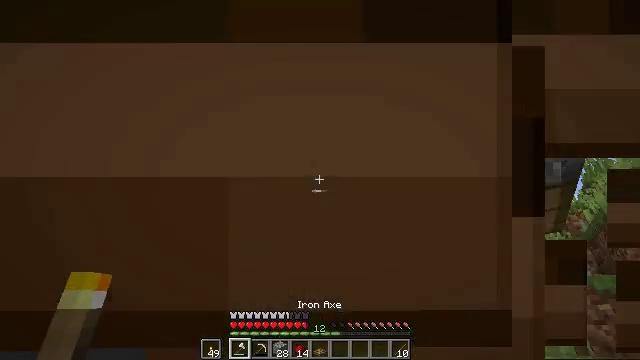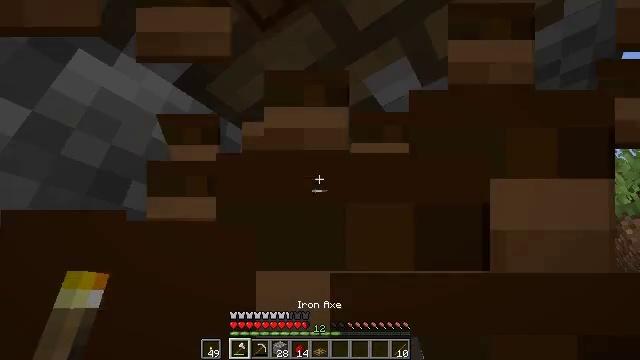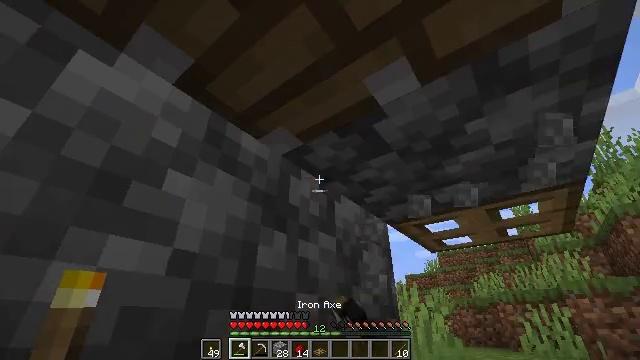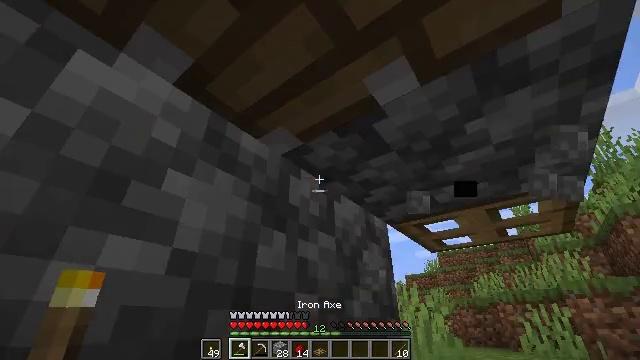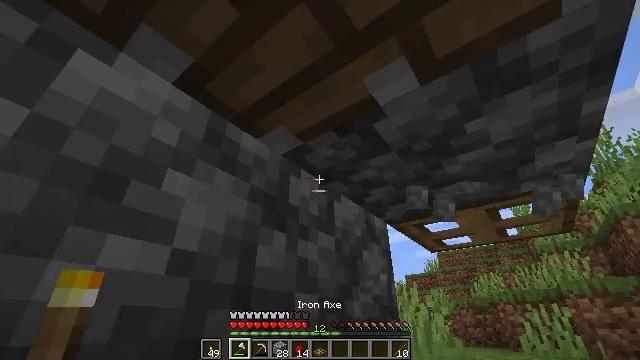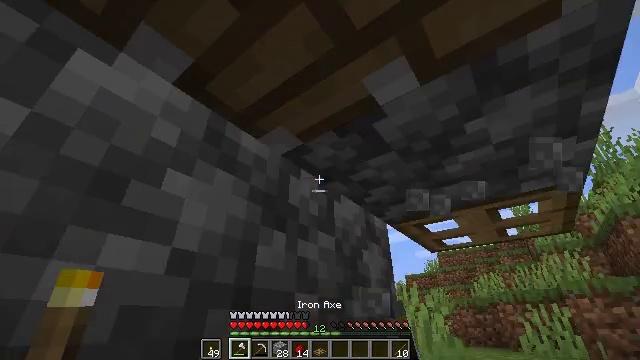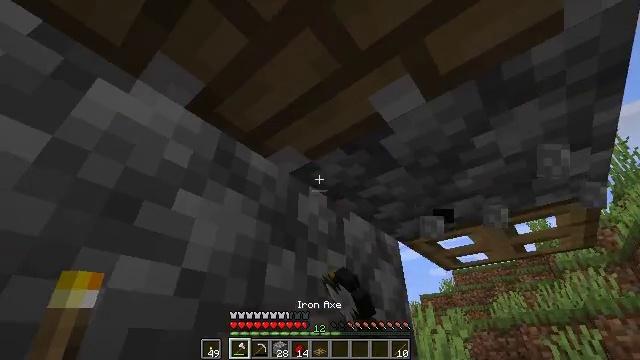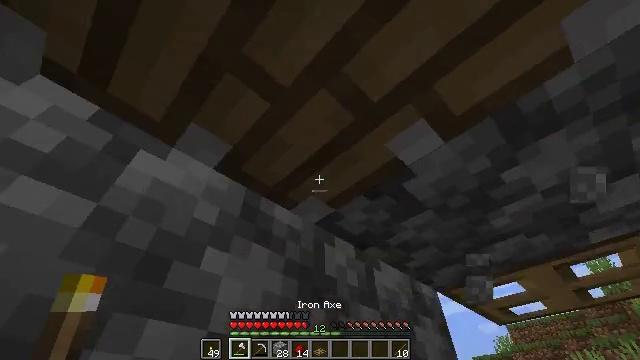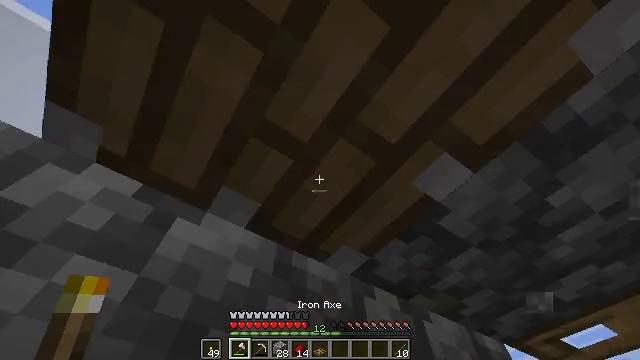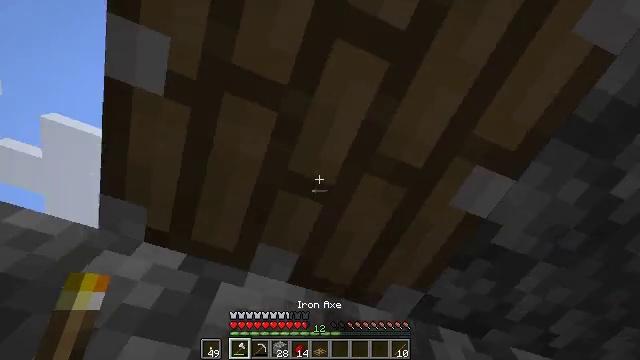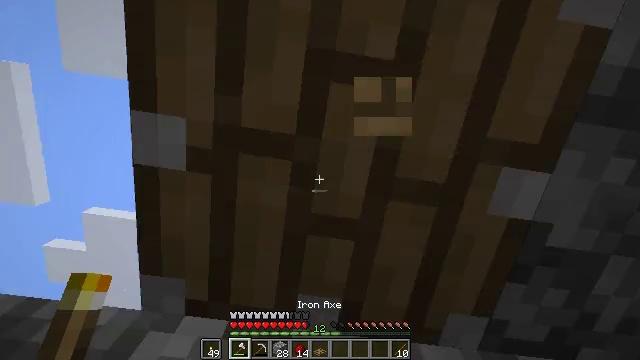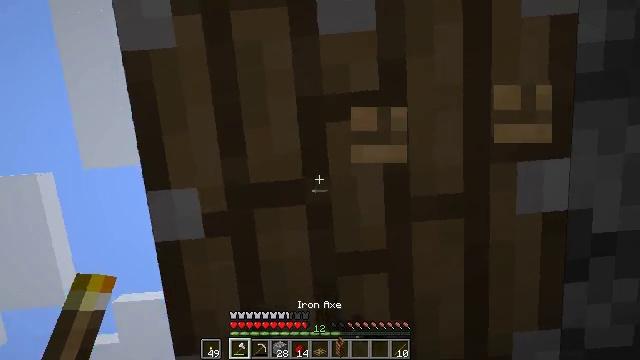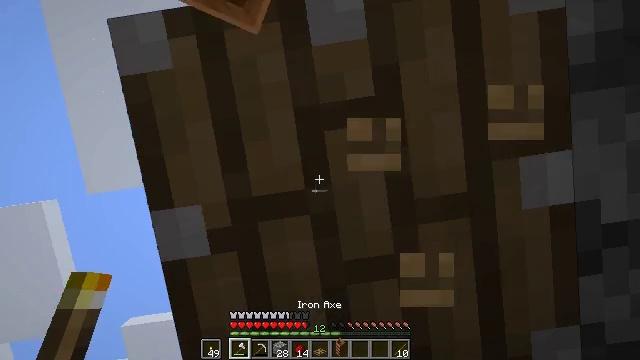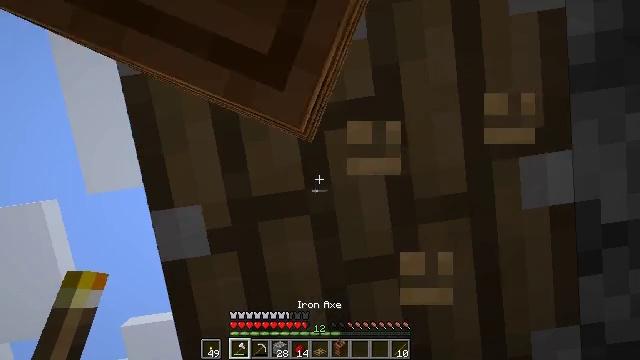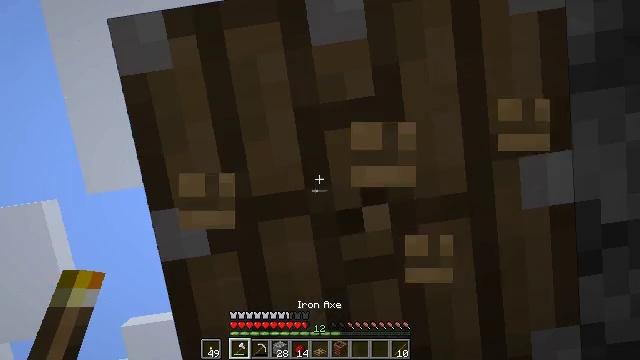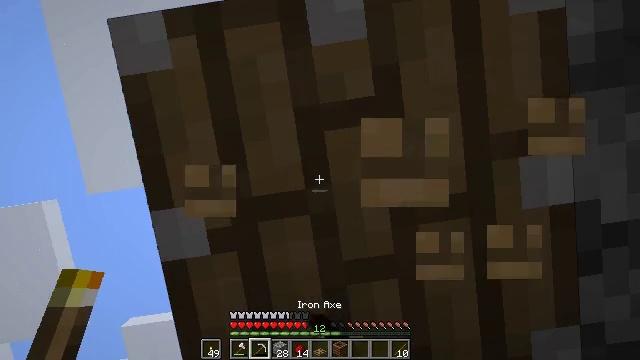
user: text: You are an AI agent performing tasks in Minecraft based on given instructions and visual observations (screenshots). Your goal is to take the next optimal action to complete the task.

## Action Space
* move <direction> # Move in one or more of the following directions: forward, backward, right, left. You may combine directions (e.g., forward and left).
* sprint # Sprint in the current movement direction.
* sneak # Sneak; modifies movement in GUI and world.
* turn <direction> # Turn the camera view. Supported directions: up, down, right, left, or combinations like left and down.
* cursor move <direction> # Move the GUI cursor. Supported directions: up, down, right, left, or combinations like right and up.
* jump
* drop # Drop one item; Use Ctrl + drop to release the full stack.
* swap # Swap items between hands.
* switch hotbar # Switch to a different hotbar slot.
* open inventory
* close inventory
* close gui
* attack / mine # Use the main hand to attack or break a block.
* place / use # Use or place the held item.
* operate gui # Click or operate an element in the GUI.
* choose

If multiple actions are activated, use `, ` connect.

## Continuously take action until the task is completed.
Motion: motion action
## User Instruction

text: Harvest the piston head.
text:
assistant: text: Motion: turn left, attack / mine
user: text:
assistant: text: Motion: attack / mine
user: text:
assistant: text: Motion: attack / mine
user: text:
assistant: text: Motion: attack / mine
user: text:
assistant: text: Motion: attack / mine
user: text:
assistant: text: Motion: turn left and up
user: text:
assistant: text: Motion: turn left and up
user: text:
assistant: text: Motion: turn left and up
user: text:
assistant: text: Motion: turn left and up
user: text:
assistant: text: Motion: turn left and up, attack / mine
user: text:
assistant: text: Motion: turn left and up, attack / mine
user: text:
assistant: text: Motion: turn left and up, attack / mine
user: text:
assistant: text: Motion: attack / mine
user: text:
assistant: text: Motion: attack / mine
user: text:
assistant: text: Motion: attack / mine, switch to hotbar 2
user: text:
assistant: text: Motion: attack / mine
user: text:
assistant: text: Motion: attack / mine
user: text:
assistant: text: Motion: attack / mine
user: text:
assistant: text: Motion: no_op
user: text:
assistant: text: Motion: no_op
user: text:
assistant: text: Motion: no_op
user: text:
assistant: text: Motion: no_op
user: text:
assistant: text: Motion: attack / mine
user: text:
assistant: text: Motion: attack / mine
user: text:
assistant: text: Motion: attack / mine
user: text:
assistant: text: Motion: attack / mine
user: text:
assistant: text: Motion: attack / mine
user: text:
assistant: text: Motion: turn right, attack / mine
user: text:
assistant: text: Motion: turn right, attack / mine
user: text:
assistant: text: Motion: attack / mine